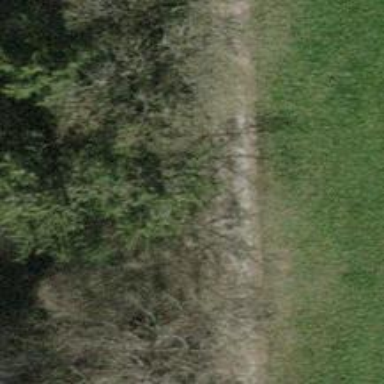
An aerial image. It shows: Single tag "natural: tree."